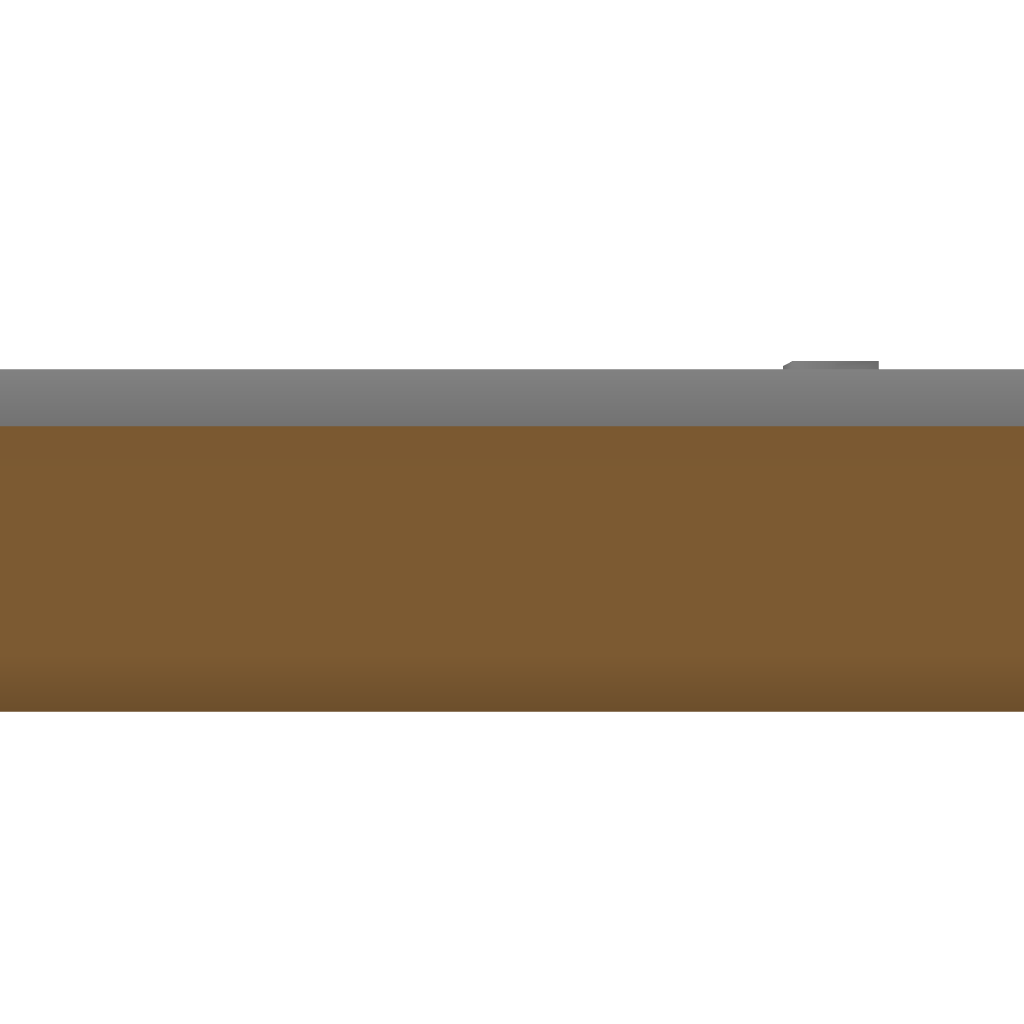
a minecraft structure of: Lighted Swimming Pool a lot of earth bad low quality